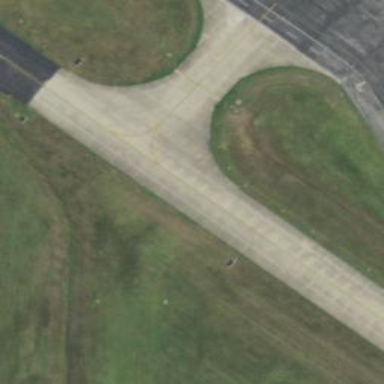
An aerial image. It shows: View of taxiway at the airport.